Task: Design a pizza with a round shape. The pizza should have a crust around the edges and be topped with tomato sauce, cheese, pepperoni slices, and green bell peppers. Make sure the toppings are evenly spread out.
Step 415:
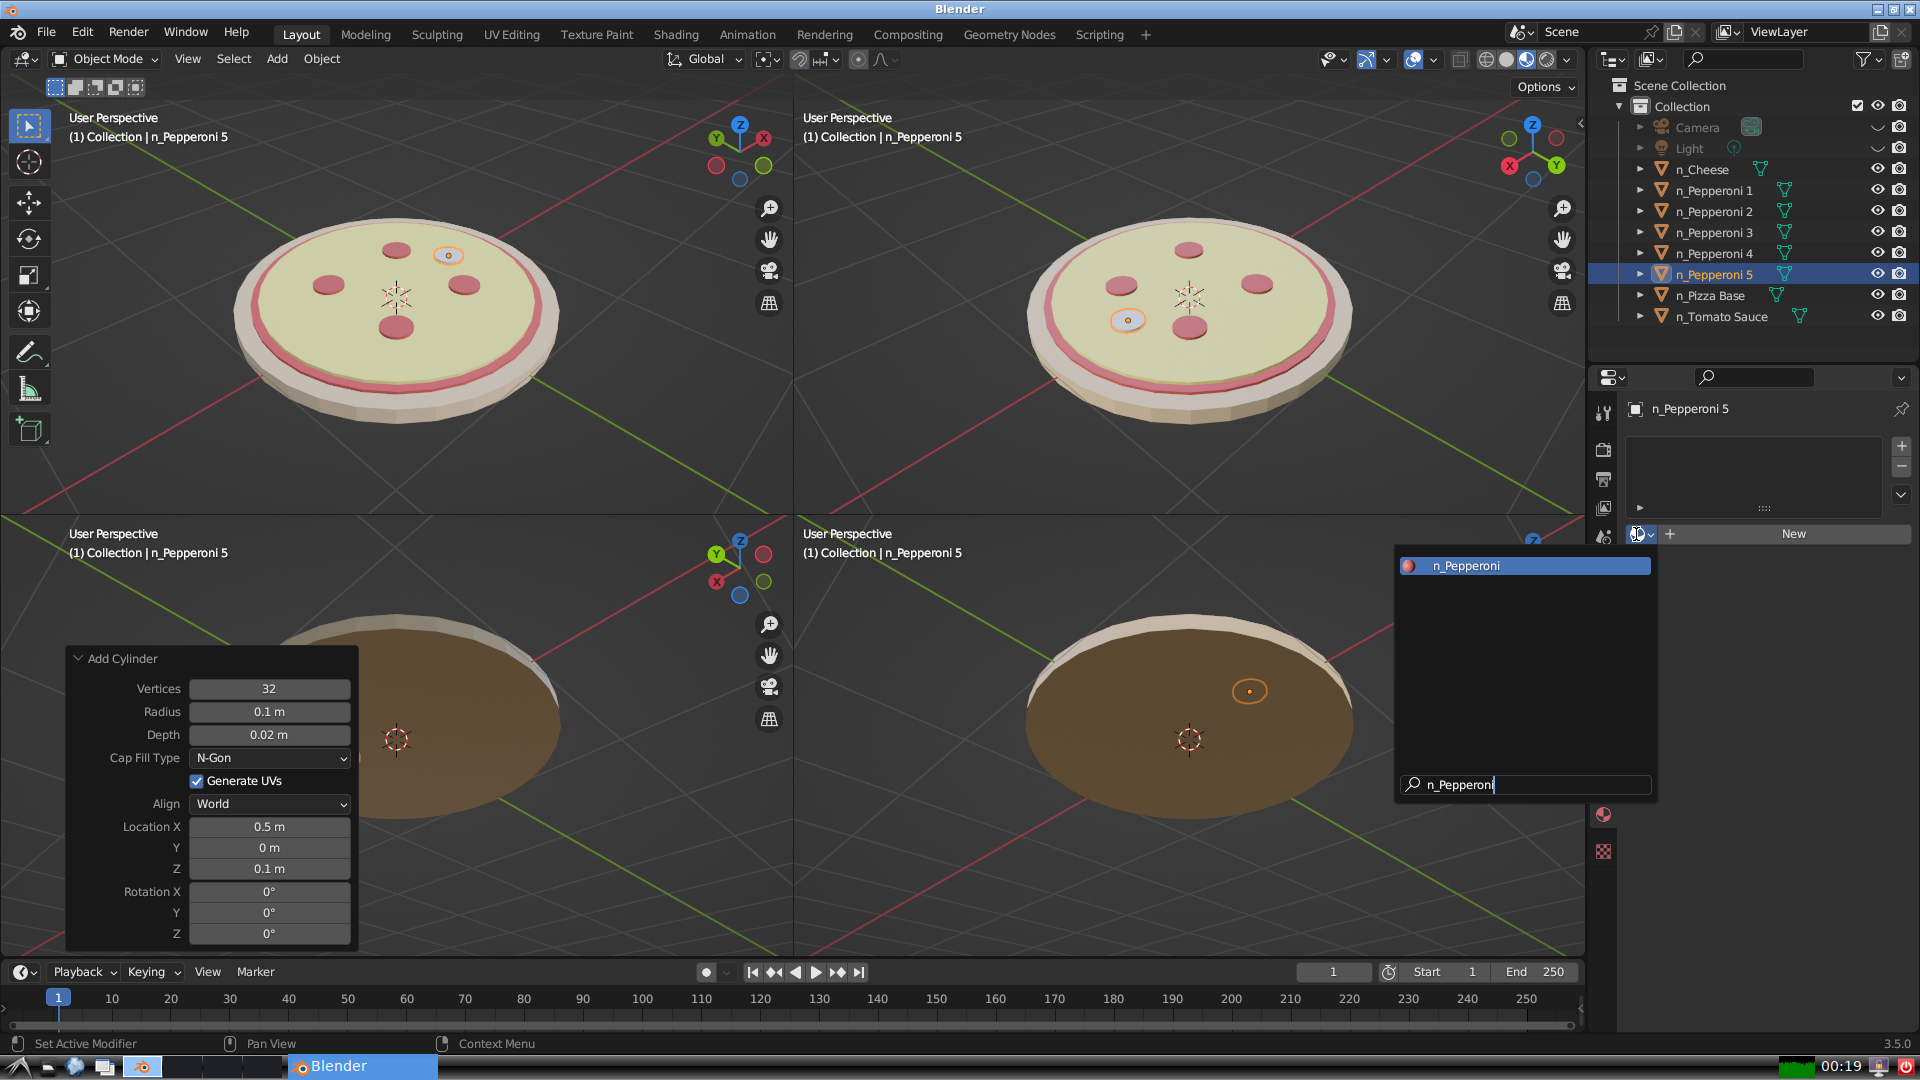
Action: {"key_press": ['Return']}